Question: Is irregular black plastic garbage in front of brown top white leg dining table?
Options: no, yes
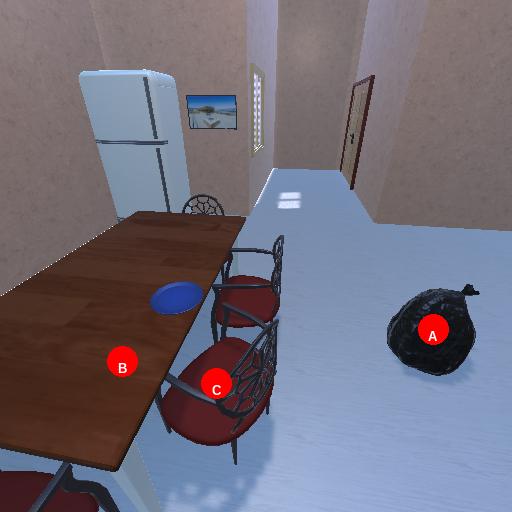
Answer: no